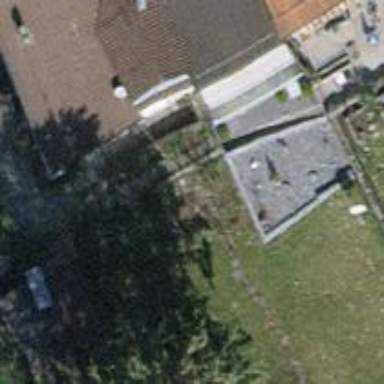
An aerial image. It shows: Terrace building.